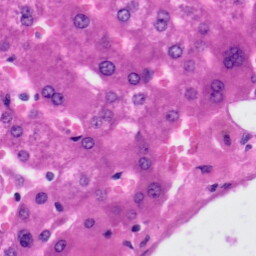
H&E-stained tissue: Liver